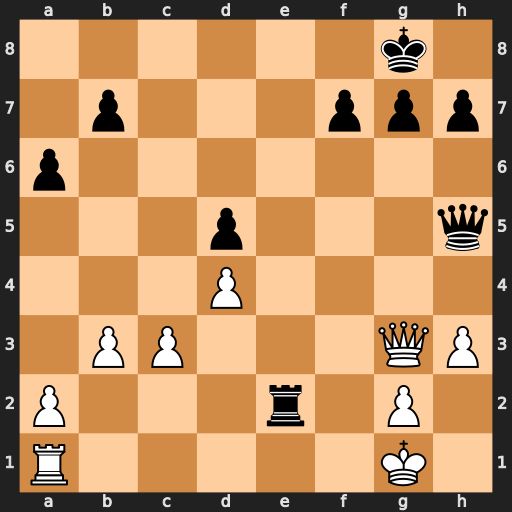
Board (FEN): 6k1/1p3ppp/p7/3p3q/3P4/1PP3QP/P3r1P1/R5K1
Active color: w
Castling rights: -
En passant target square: -
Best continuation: Qb8+ Re8 Qxe8#